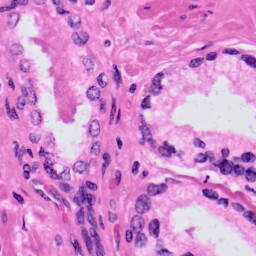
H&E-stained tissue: Prostate